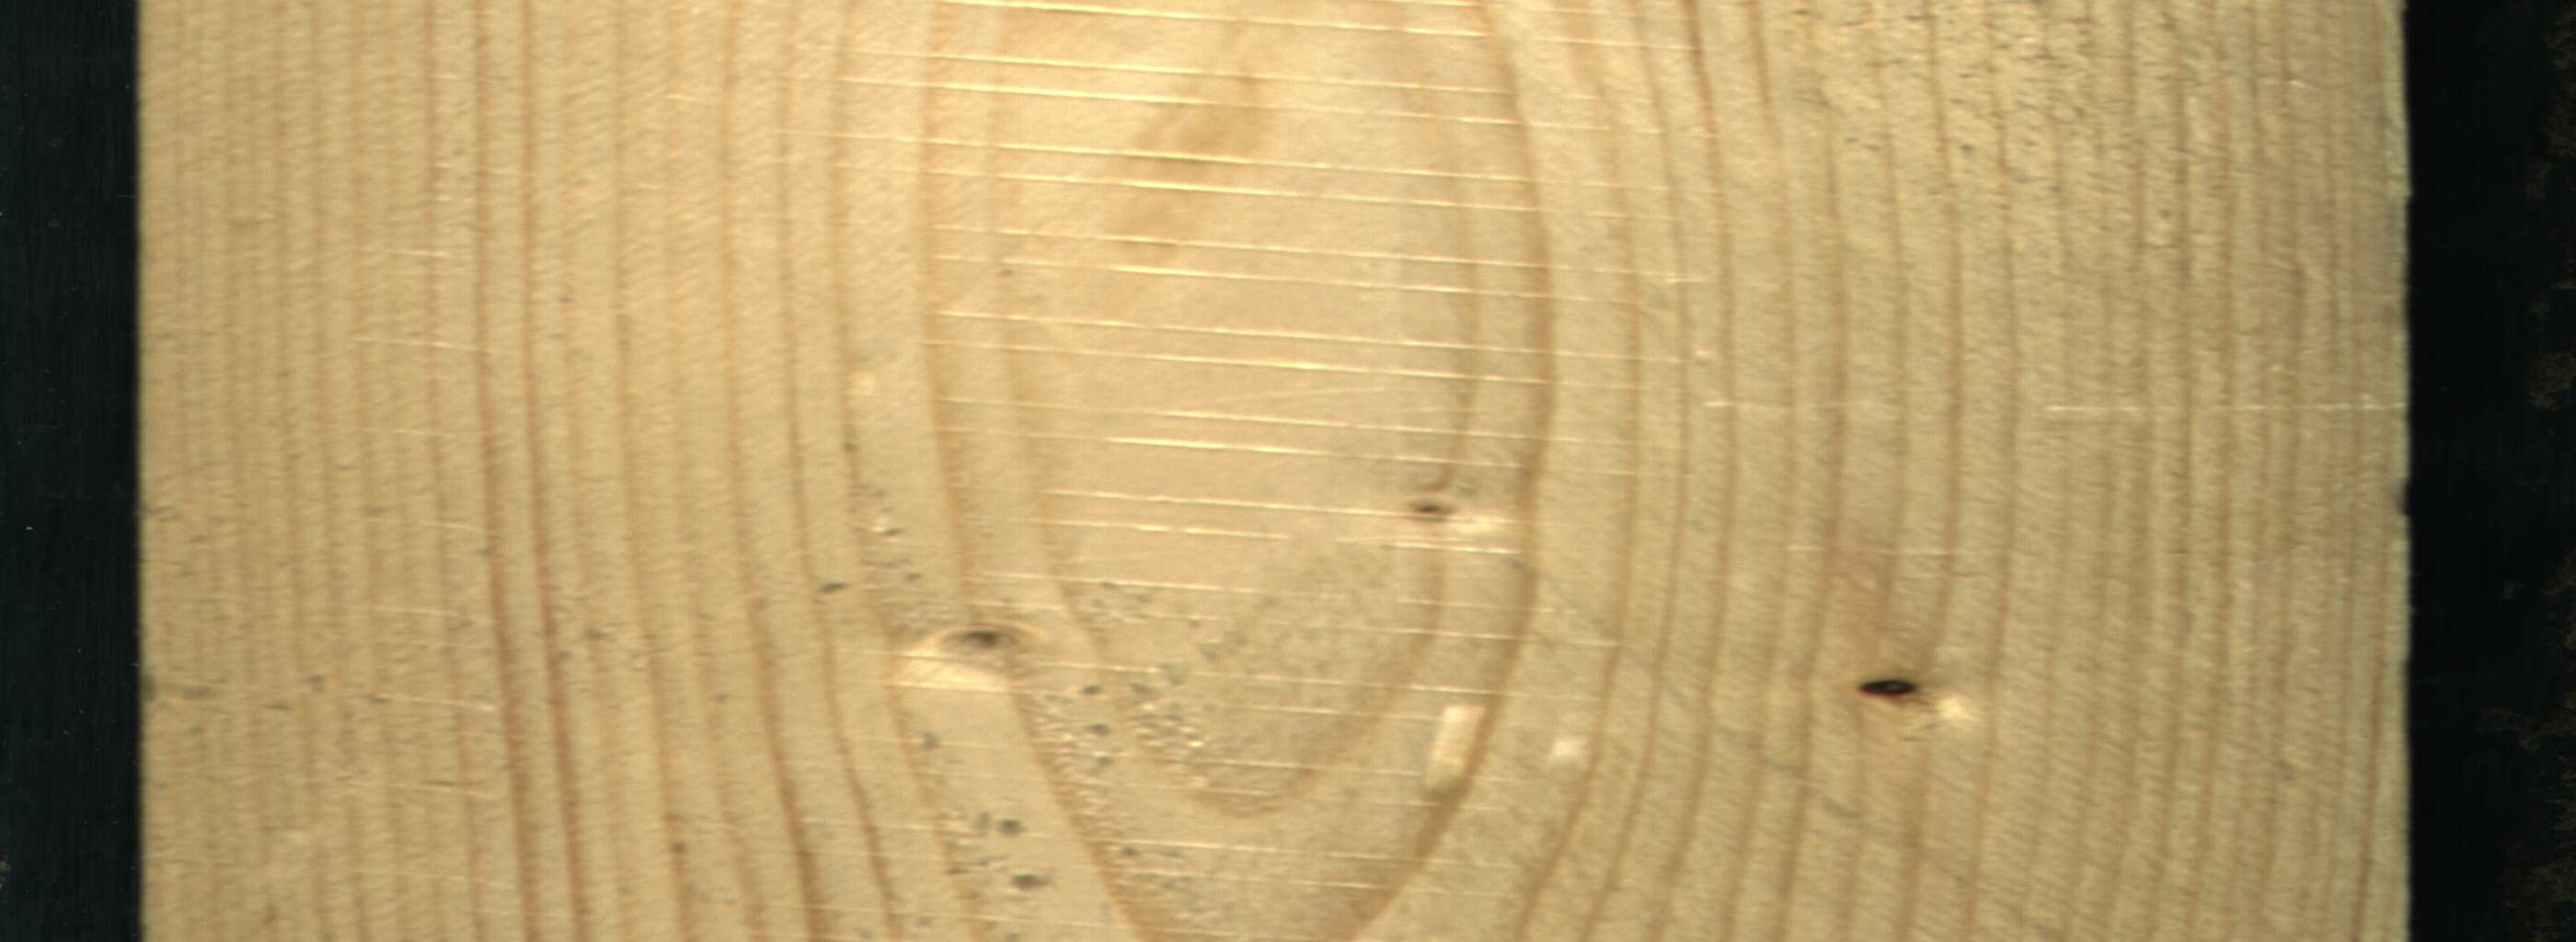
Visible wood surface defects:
Dead_Knot
Live_Knot
Live_Knot